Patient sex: M
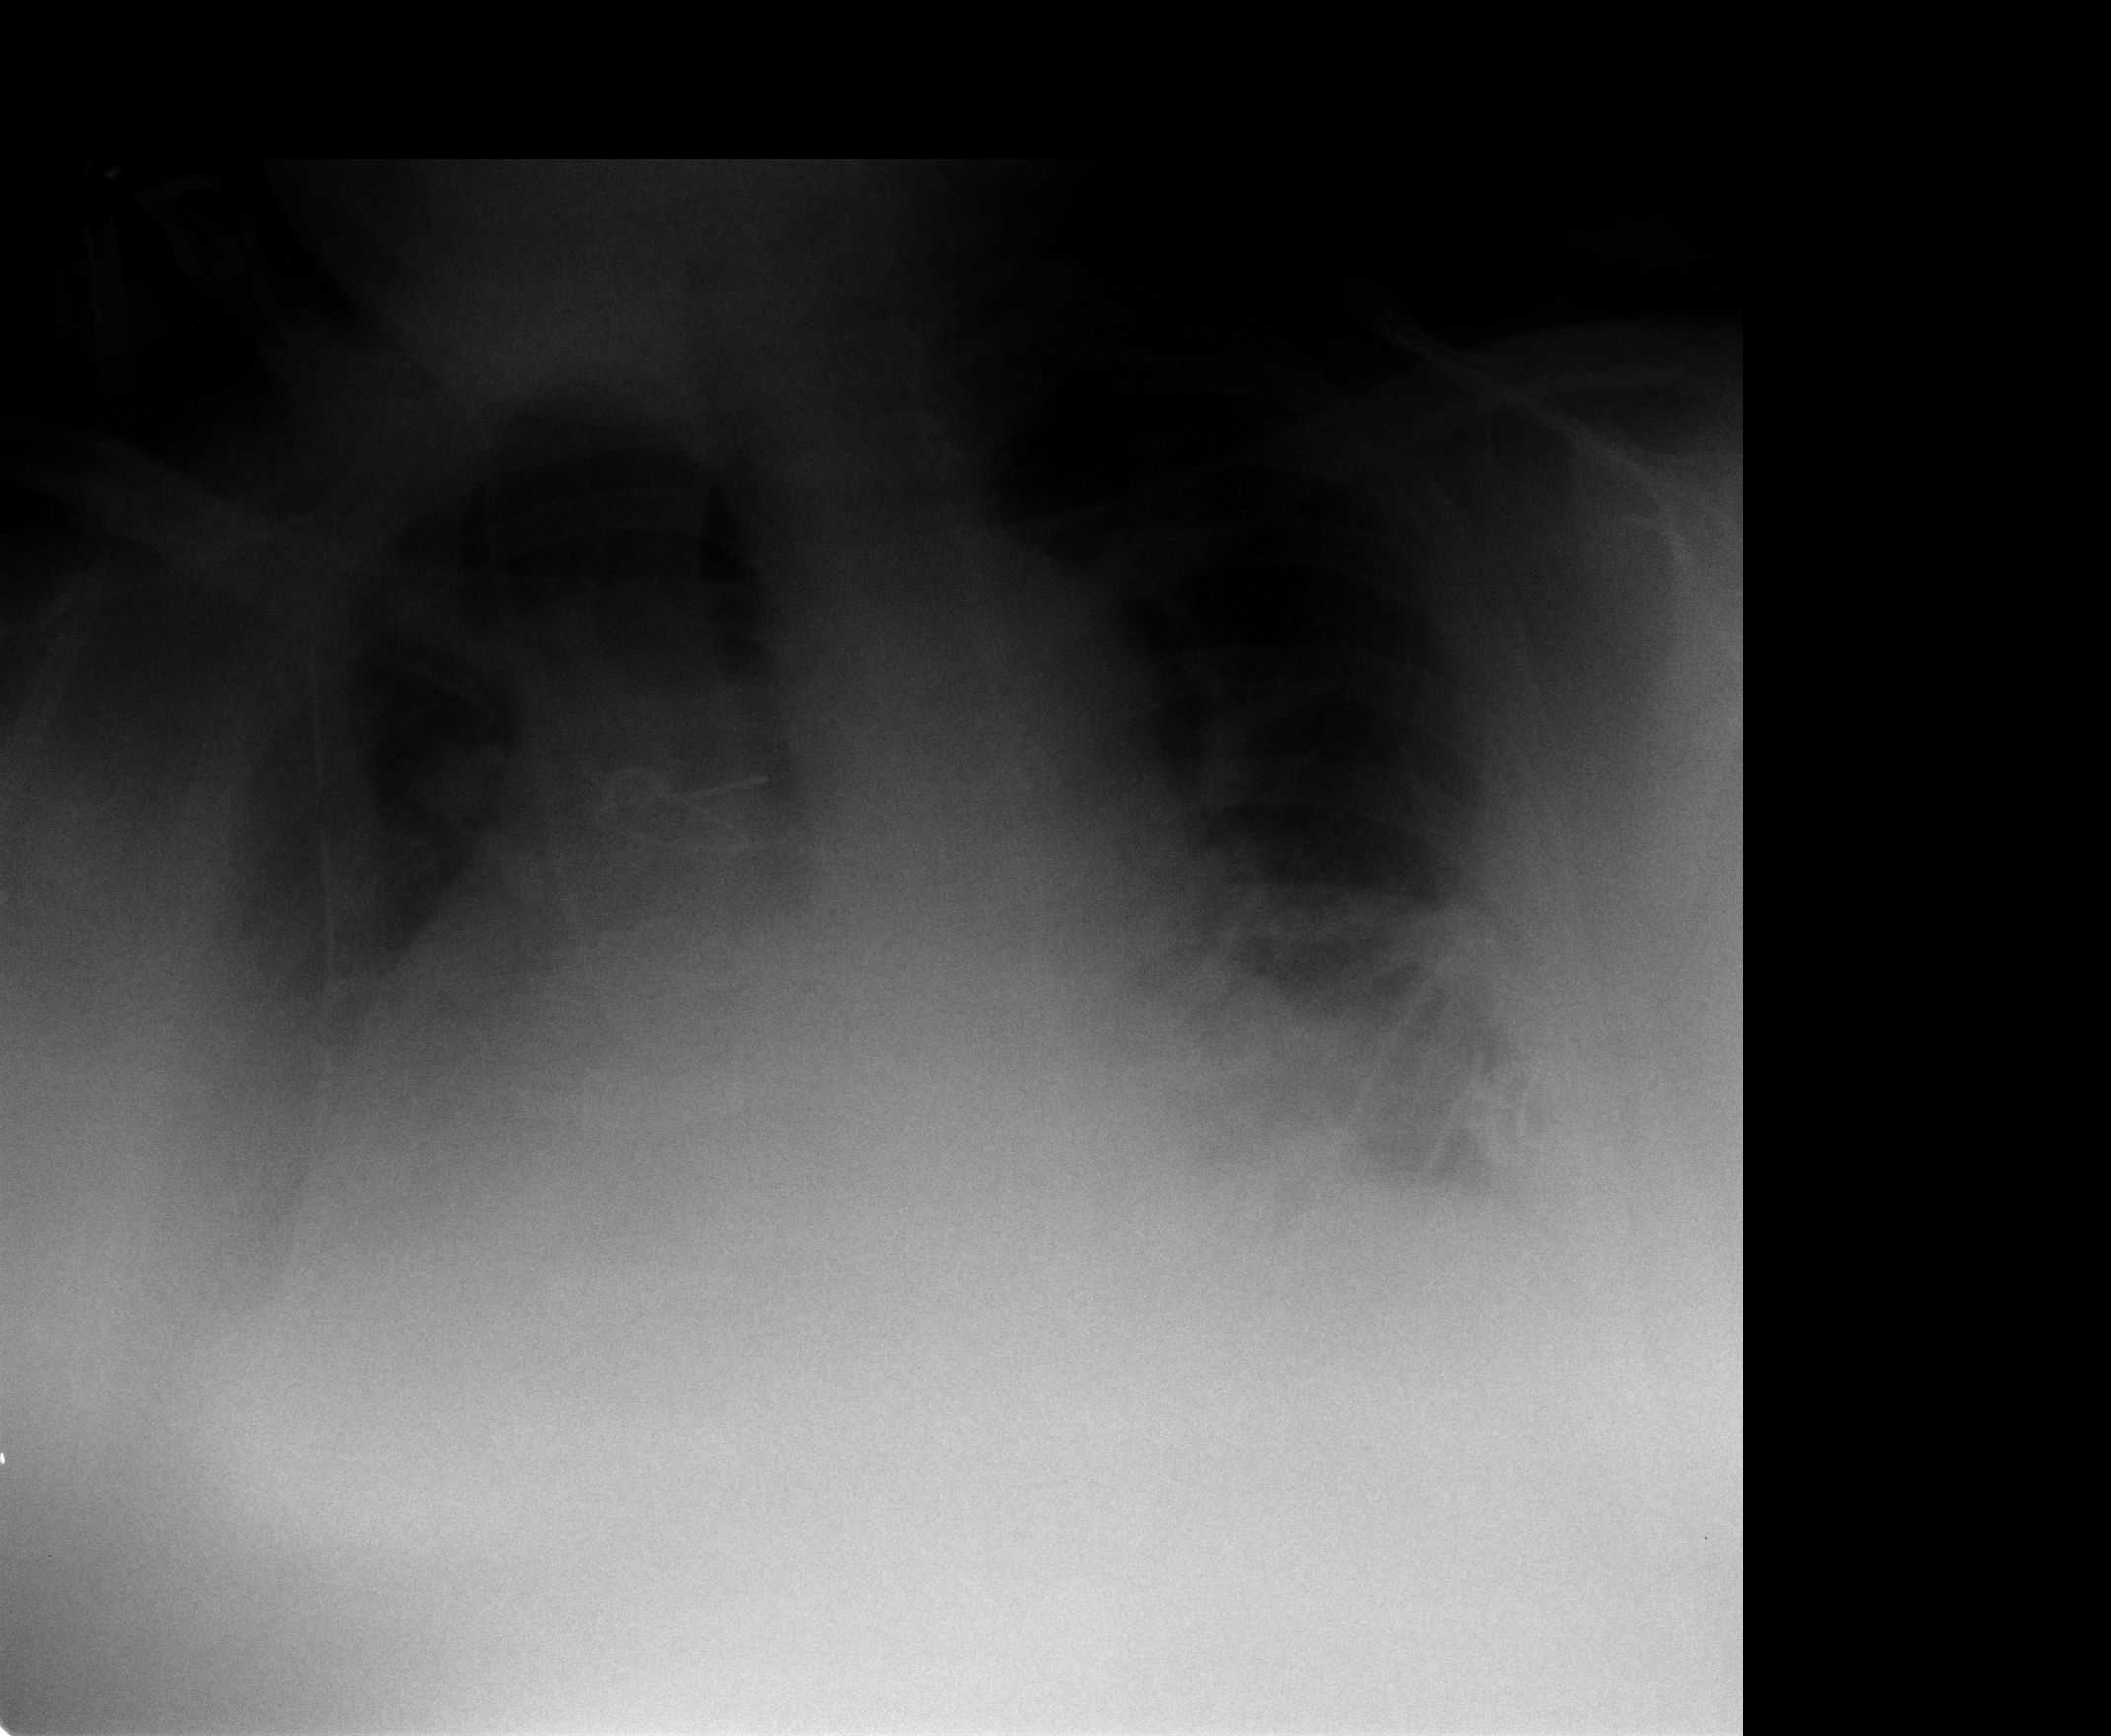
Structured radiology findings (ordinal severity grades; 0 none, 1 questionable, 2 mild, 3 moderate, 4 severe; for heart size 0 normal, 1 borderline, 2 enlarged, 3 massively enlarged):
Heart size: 3
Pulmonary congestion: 2
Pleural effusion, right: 2
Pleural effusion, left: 2
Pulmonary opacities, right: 0
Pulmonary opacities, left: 0
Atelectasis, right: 2
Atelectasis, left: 2